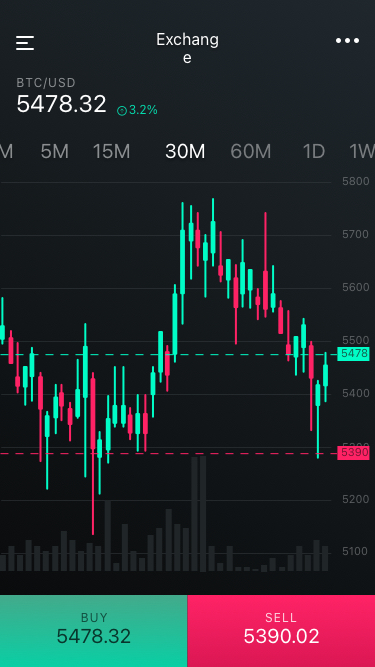
Text in this UI design:
5478.32
BUY
5390.02
SELL
5500
5600
5300
5200
5100
5400
5700
5800
Exchange
5478
5390
5478.32
BTC/USD
3.2%
30M
60M
1D
1W
15M
5M